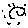
Label: sun